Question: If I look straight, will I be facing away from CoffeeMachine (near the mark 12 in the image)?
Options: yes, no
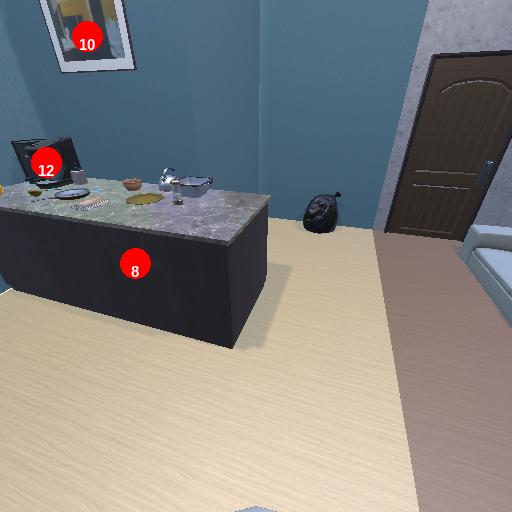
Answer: yes